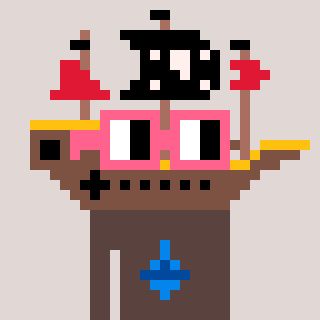
a pixel art character with square pink glasses, a pirateship-shaped head and a darkbrown-colored body on a warm background